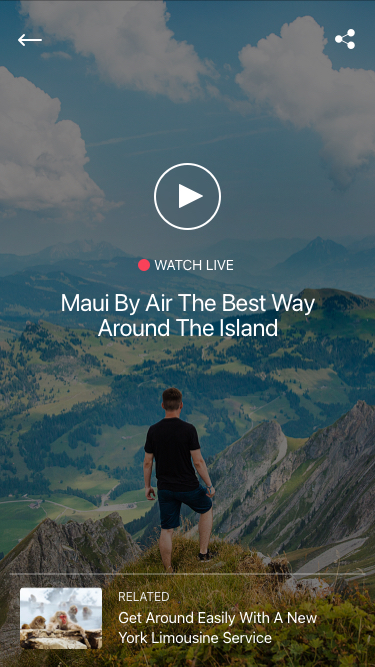
Text in this UI design:
Maui By Air The Best Way Around The Island
Watch live
Get Around Easily With A New York Limousine Service
Related